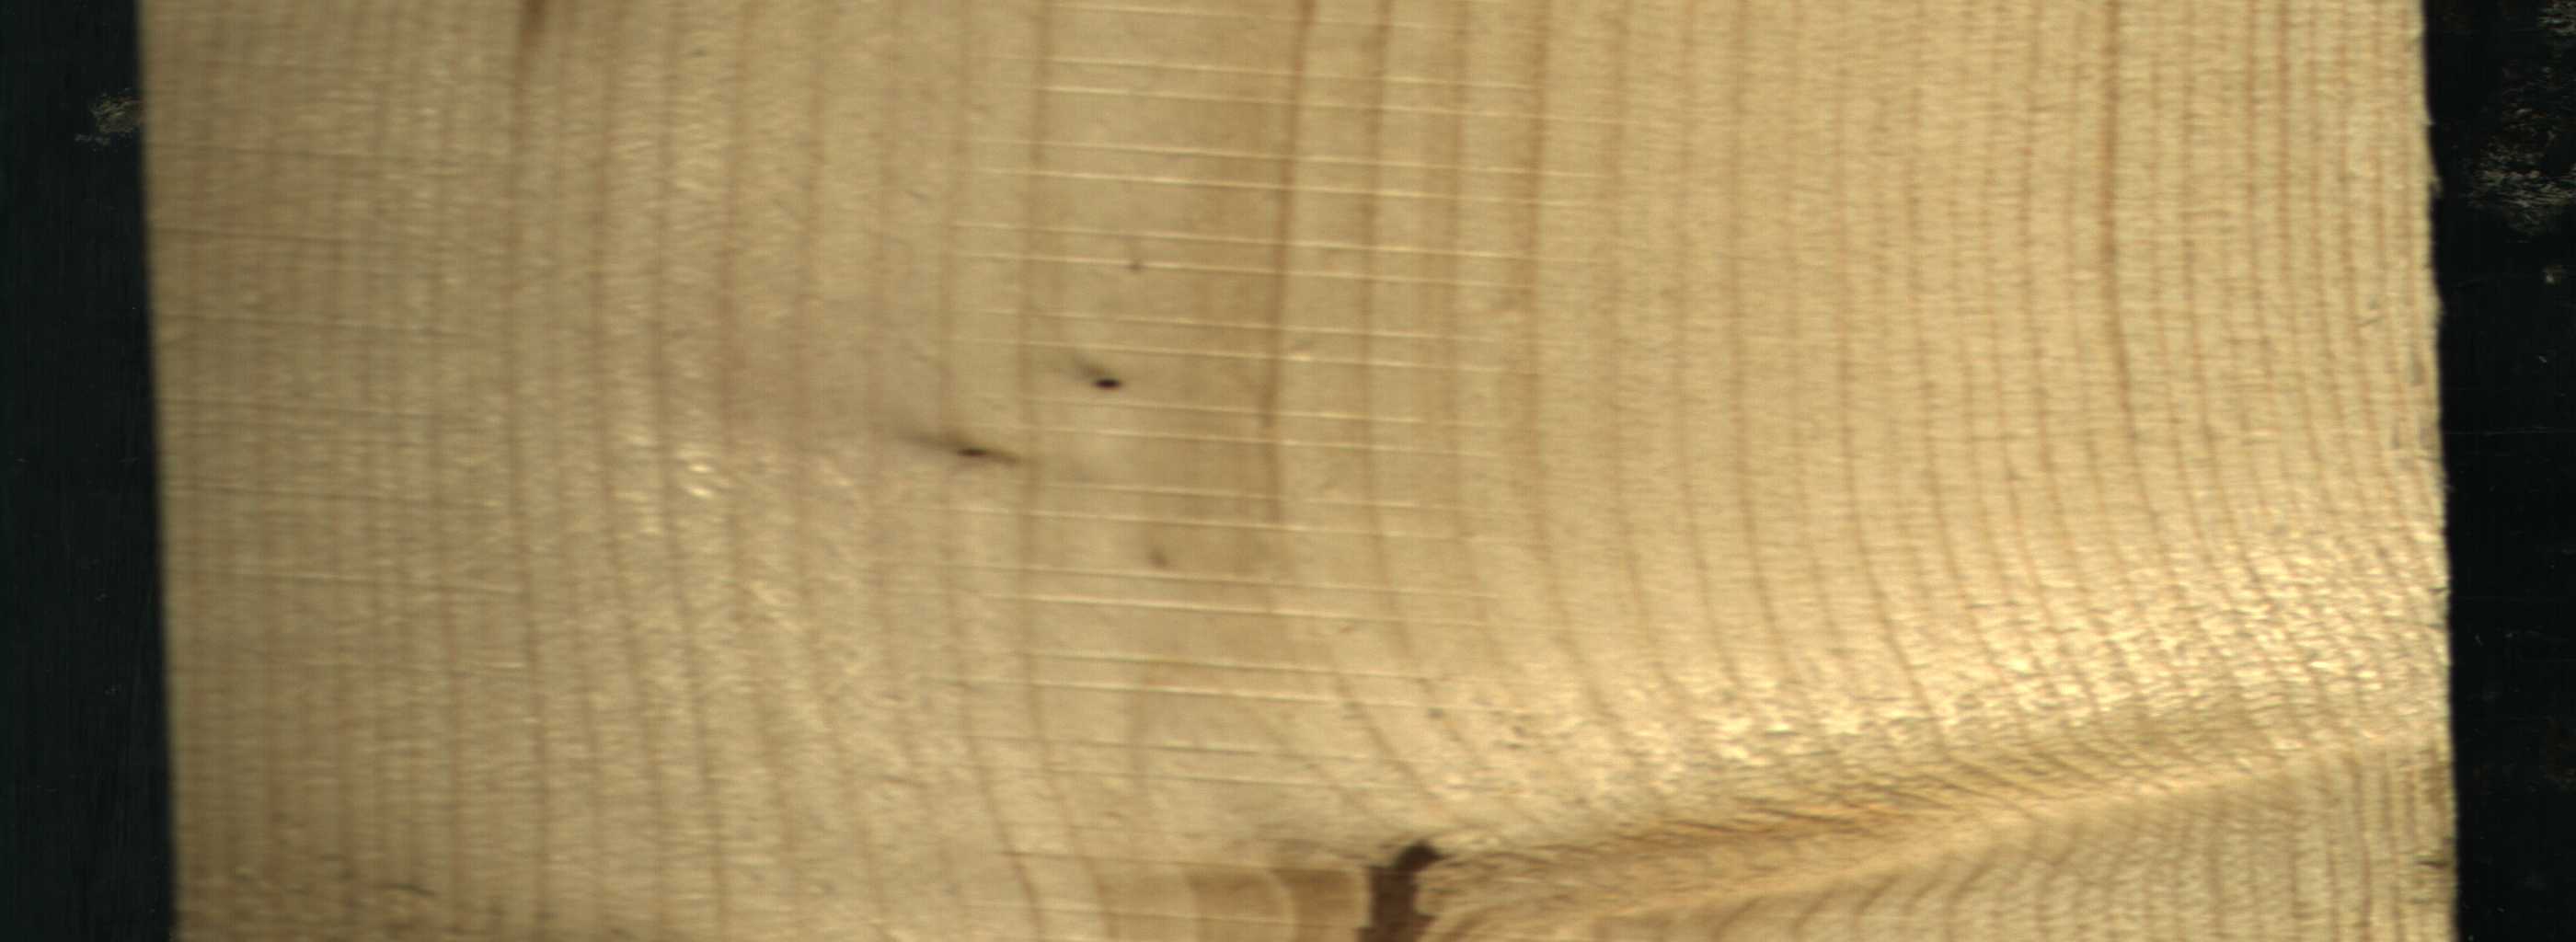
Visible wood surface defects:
Marrow